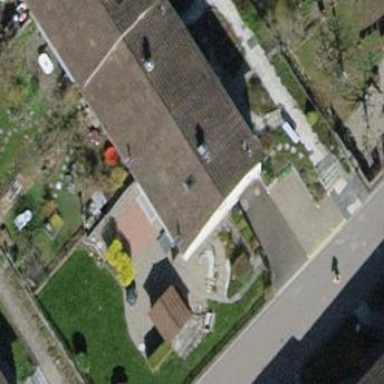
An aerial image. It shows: Terrace building with gabled tile roof.